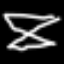
Label: hourglass